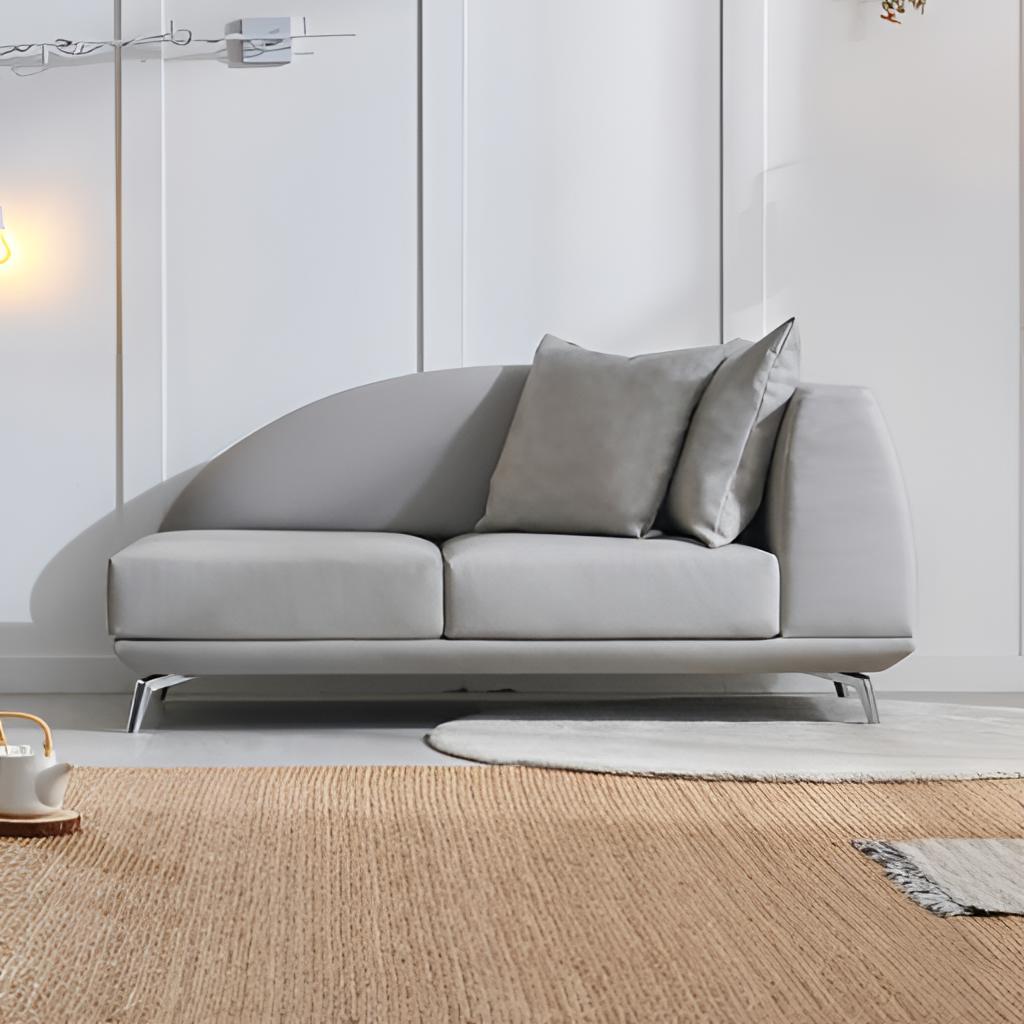
living room, gray leather sofa, jute flooring, with woven pattern, modern, paint wallpaper, with solid pattern